Field crop: tomato
Growth stage: 2
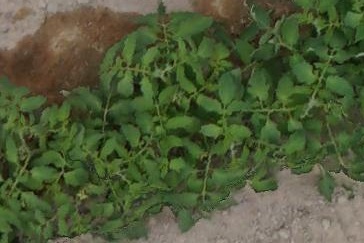
Species: tomato